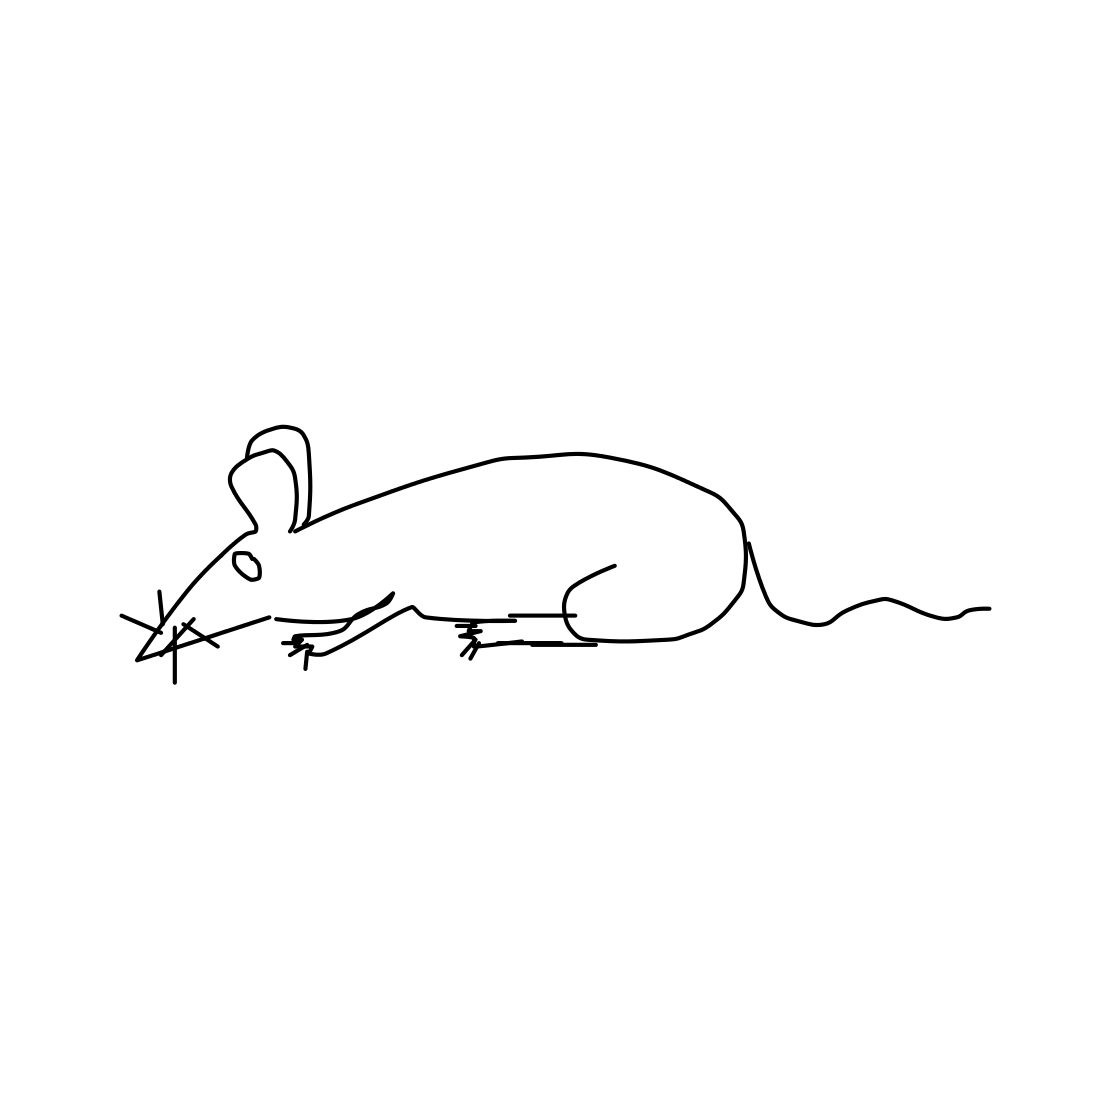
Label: mouse (animal)